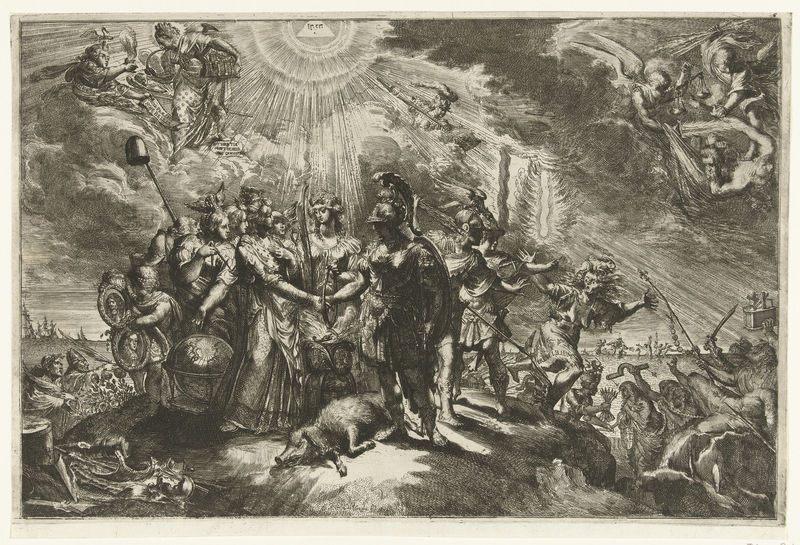
Titel: Nederland sluit eeuwige vrede met Engeland
Künstler: Romeyn de Hooghe
Standort: Amsterdam
Institution: Rijksmuseum
Schlagwörter: berg, feder, gott, himmel, kampf, wolken, frauen, menschen, männer, zeichnung, sonne, engel, schlacht, hands, men, soldier, soldiers, sword, swords, white, women, black, meeting, painting, woman, print, schild, schwein, strahlen, schnitt, radierung, stich, revolution, säbel, soldat, helm, rüstung, römer, angel, angels, classical, cloud, clouds, gods, greek, heaven, man, mythology, roman, sky, krieger, begegnung, field, hill, sea, sun, death, armor, armour, feet, helmet, knight, speer, light, wildschwein, globus, black and white, army, etching, illustration, monochrome, sketch, battle, devil, movement, wings, dead, federhelm, cherub, cherubs, sunlight, kaltnadel, friede, rome, ink, schilde, engraving, animal, dynamic, war, god, shield, peace, globe, himmelswesen, plate, wing, potrait, holy, mount, sacrifice, pyramid, warriors, boar, center, attack, pig, hunt, schwarz-weiß, folk, miracle, rays, conquest, sin, shields, was, hebrew, rmer, over, surrender, divinity, lower, bishop, legionnaire, higher, masons, rewards, persiphany, lighr